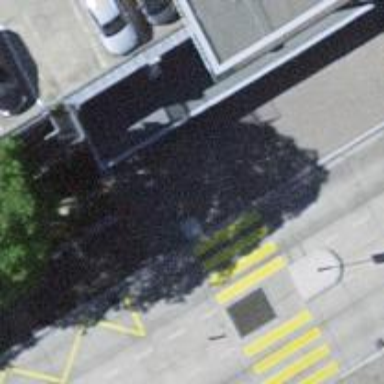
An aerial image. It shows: Footway with asphalt surface. It has zebra crossing with central island.